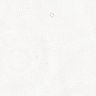
Metastatic tissue present: no